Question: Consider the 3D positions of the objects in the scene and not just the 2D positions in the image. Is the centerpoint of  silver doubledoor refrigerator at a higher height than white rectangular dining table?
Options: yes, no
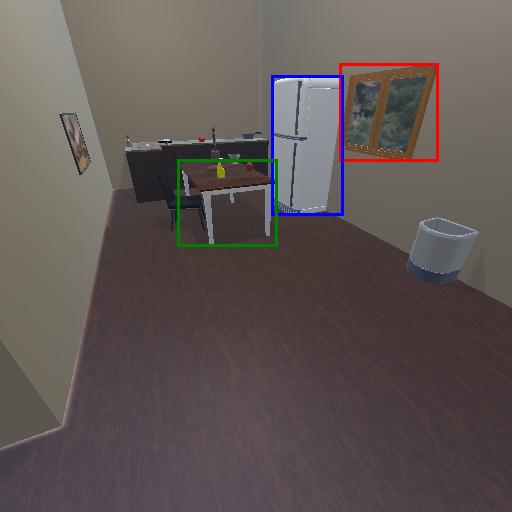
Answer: yes